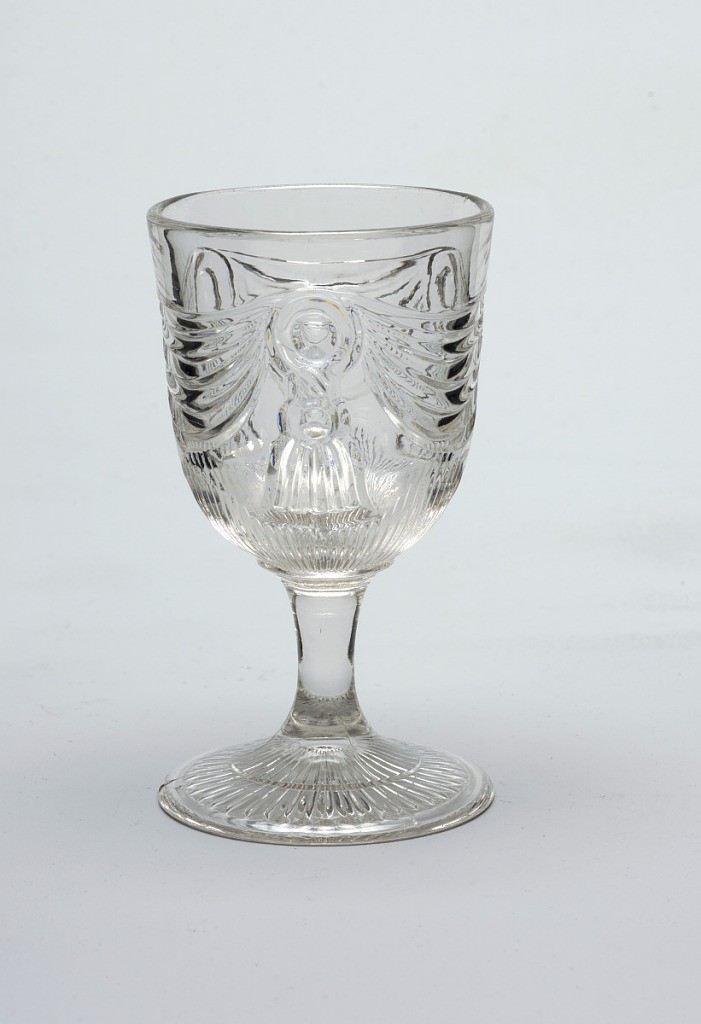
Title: Lincoln Drape Goblet
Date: mid-19th century
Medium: Glass
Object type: goblet
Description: Clear glass goblet consisting of deep bowl on thick stem with stepped circular foot. Pressed swag and tassel pattern on bowl and radiating ridges on foot.